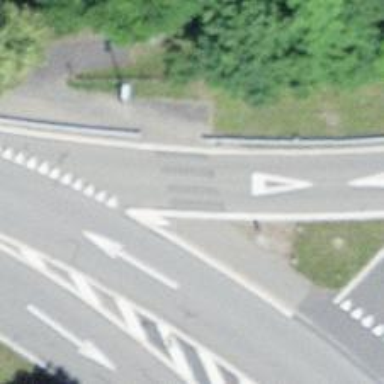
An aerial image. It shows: Unmarked crossing on the road.